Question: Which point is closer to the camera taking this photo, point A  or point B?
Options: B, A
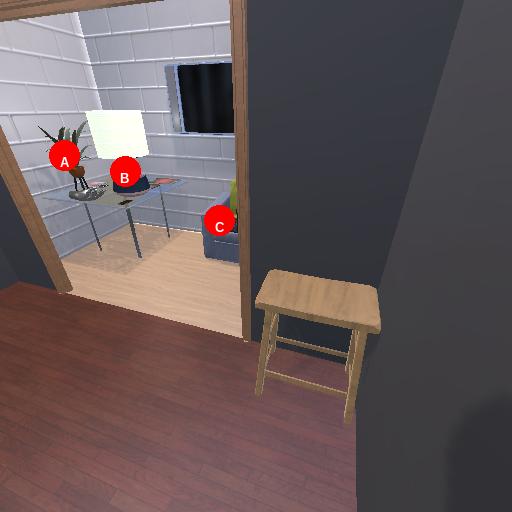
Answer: B